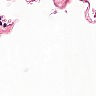
Metastatic tissue present: no